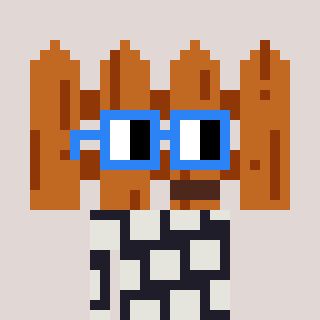
a pixel art character with square blue glasses, a fence-shaped head and a grayscale-colored body on a warm background